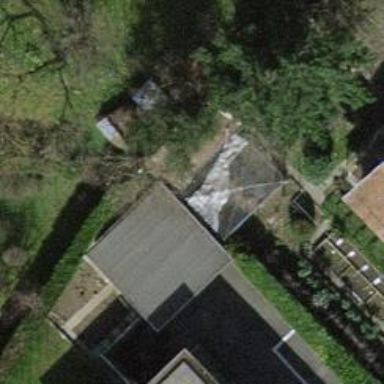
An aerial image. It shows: View of roof of building.